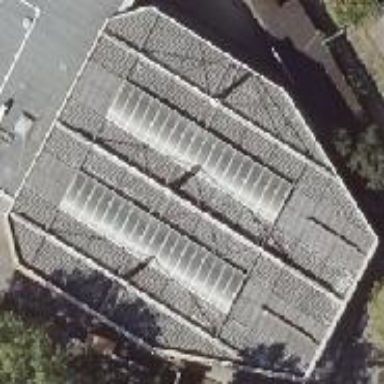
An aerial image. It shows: Close-up view of roof of building.